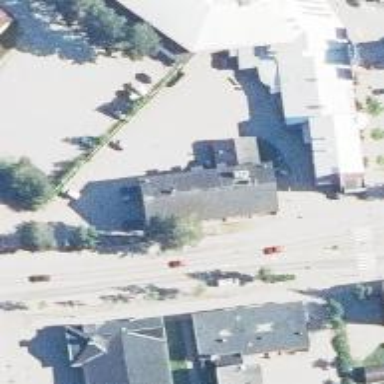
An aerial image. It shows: Post office.